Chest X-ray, PA view. Patient: 38 years old, sex F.
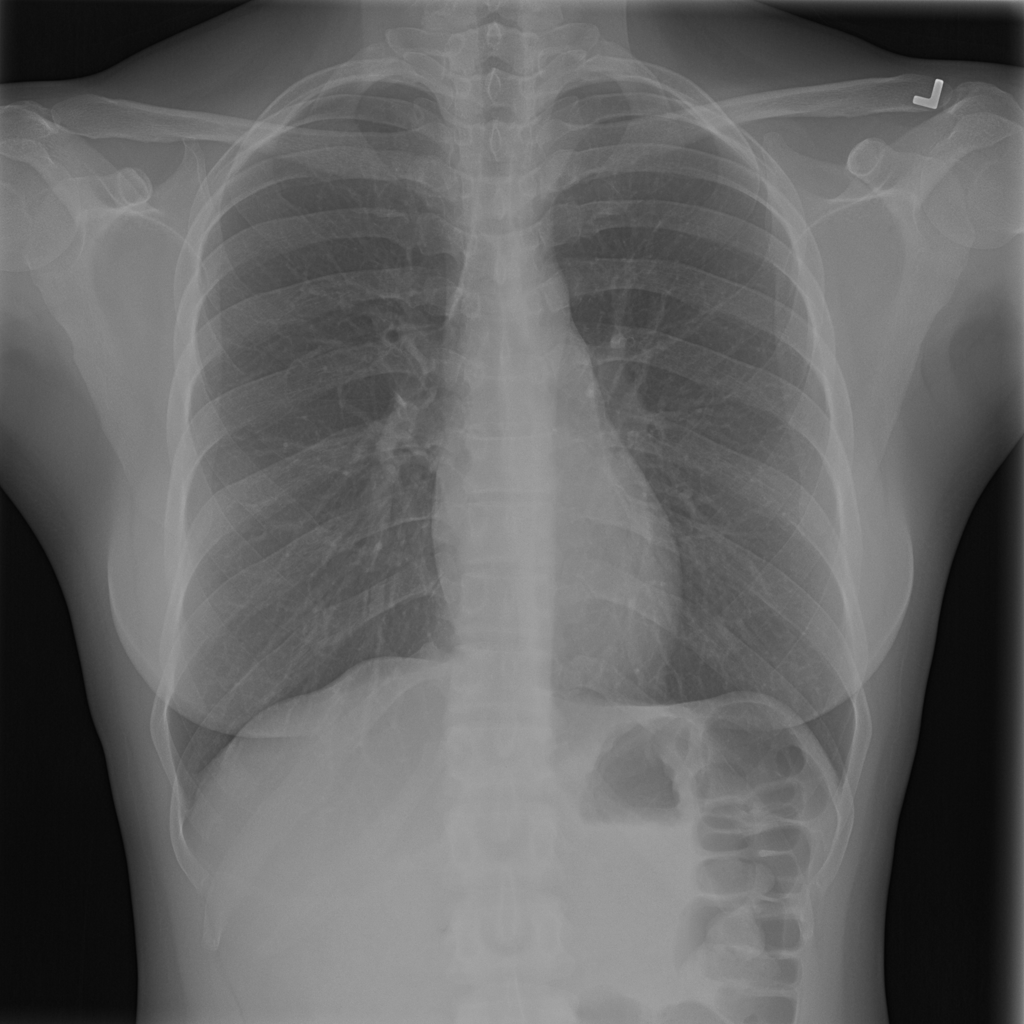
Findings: No Finding